Field crop: maize
Growth stage: 2
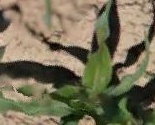
Species: maize